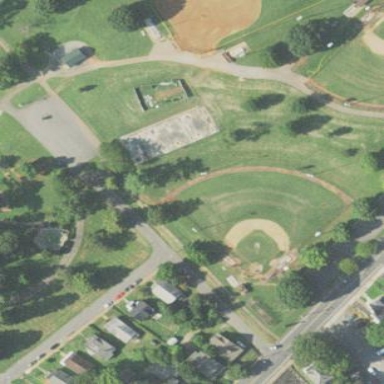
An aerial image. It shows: Grassy baseball pitch for leisure sports.